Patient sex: M
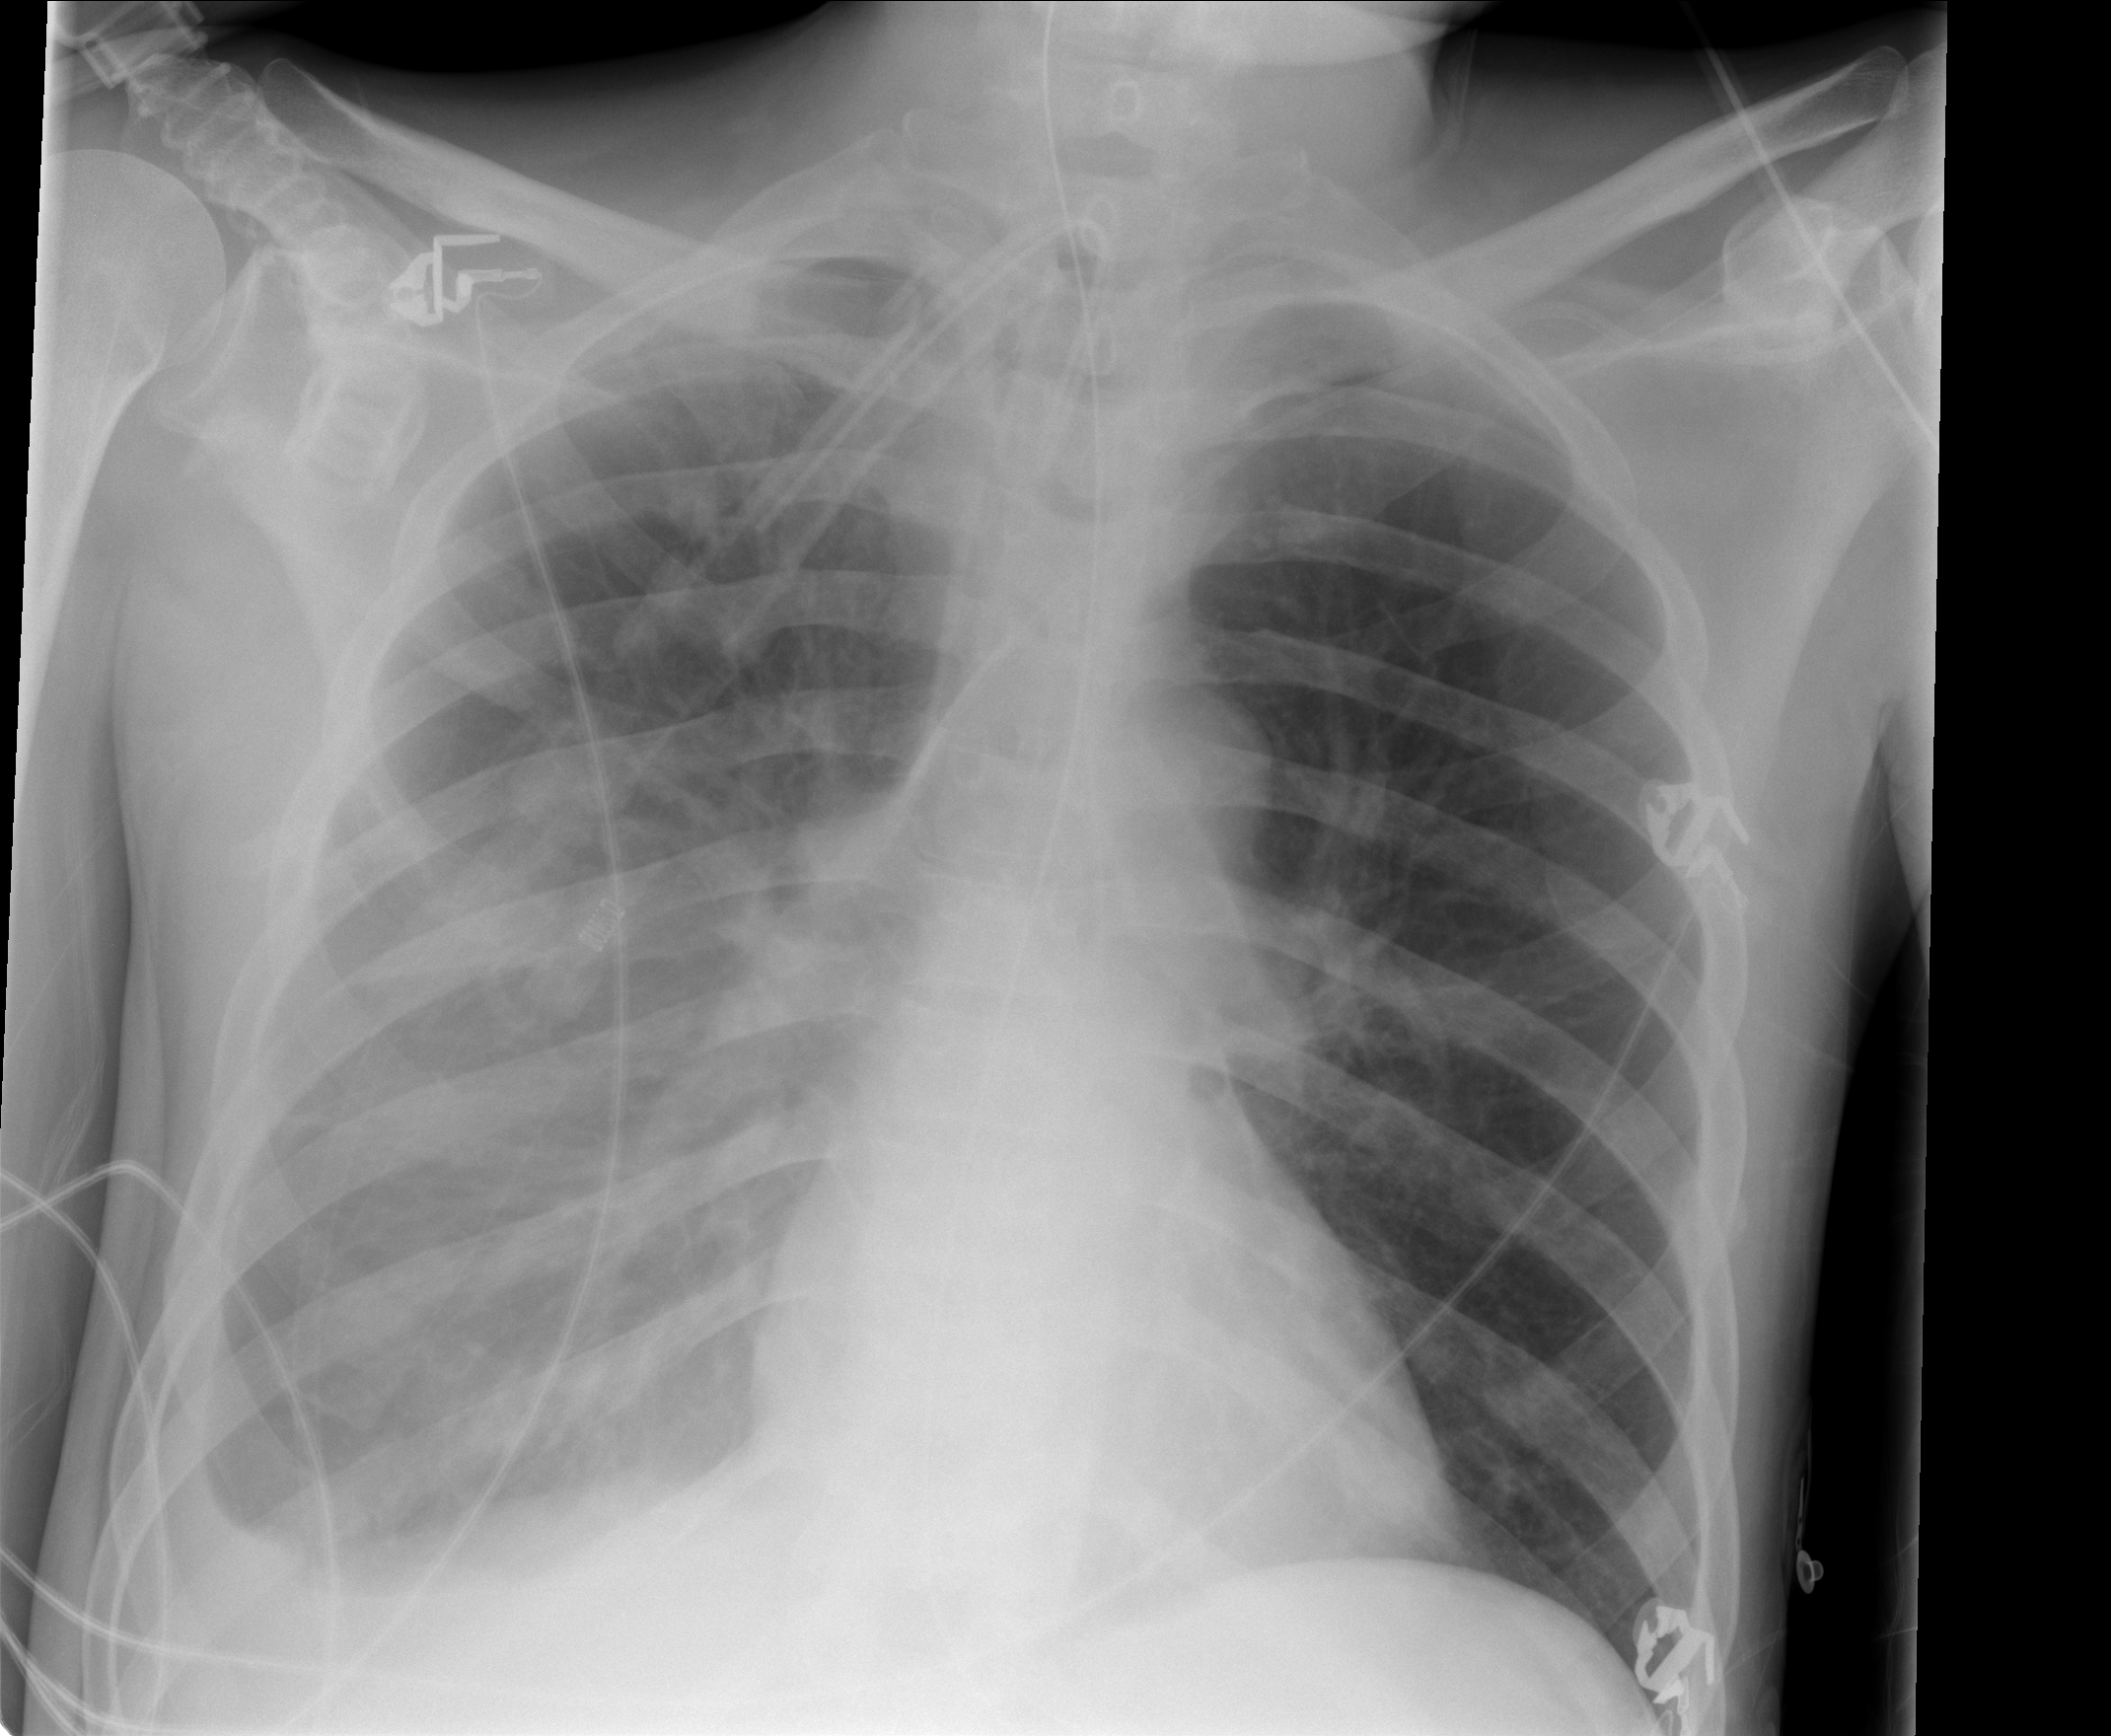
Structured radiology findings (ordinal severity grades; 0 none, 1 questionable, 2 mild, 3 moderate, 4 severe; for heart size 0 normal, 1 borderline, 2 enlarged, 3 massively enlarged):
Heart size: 0
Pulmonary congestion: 0
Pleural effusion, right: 3
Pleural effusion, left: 0
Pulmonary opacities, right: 0
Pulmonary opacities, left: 0
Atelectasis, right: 2
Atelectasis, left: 0